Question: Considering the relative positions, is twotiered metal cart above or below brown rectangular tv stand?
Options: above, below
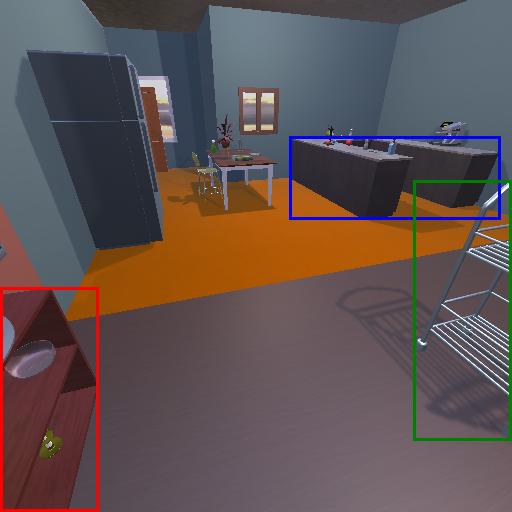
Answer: above